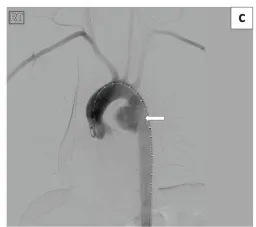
(c) Initial digital subtraction angiogram image pre-stenting revealing the pseudoaneurysm (arrow).
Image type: radiology (ct)